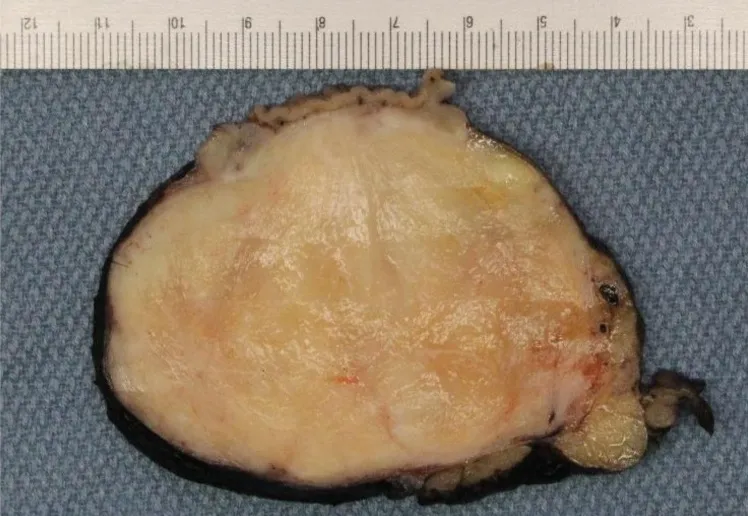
Gross appearance of the schwannoma on cut section.
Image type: medical_photograph (other_medical_photograph)